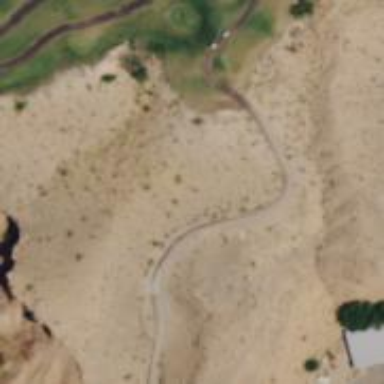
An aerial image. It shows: Service road designated as golf cart path.